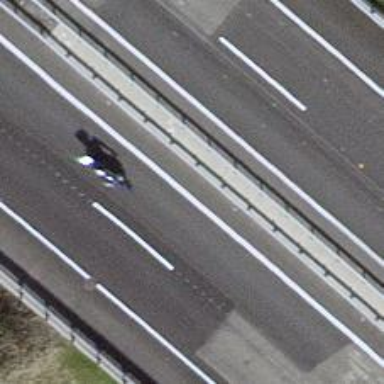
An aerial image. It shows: Motorway link.